Chest X-ray. View position: PA
Patient age: 59
Patient sex: M
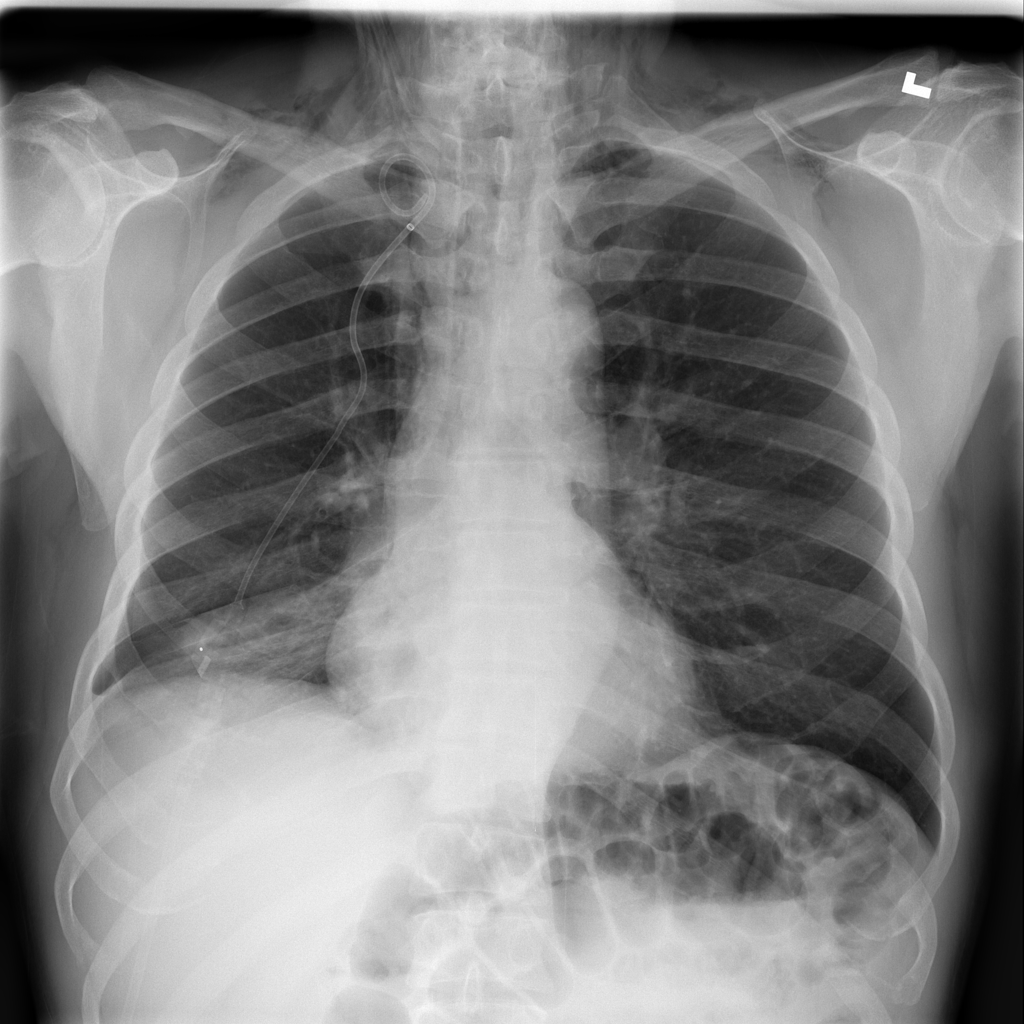
Finding: Pneumothorax